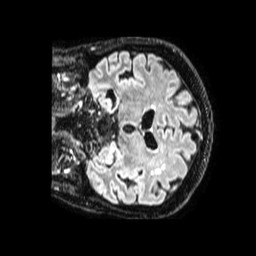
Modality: FLAIR
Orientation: coronal
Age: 70
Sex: female
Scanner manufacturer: philips
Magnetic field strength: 1.5 T
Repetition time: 4.8 s
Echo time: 0.3323 s